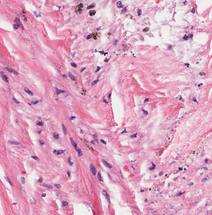
Tumor epithelial tissue: no
Tumor-associated stroma tissue: yes
Normal tissue: no